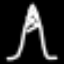
Label: The Eiffel Tower